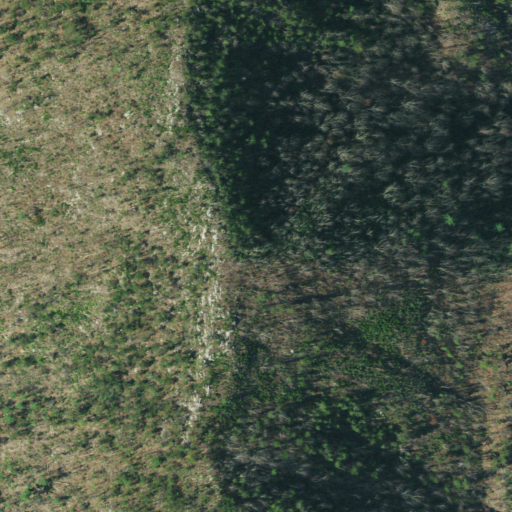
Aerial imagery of mountain in Tennessee named Panther Mountain containing shrub, deciduous forest, mixed forest, and evergreen forest